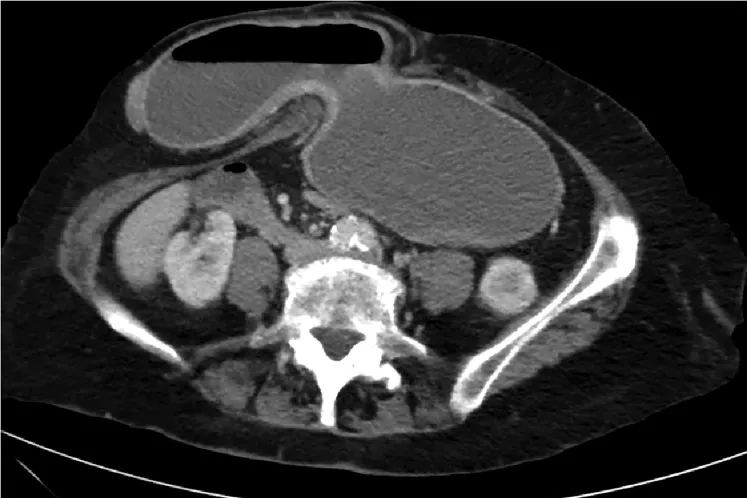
A transverse plane view of the patient's abdomino-pelvic commuted tomography scan. The parastomal hernia sac is to the right of midline and contains the distal stomach. The parastomal hernia defect measured 43 mm.
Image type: radiology (ct)